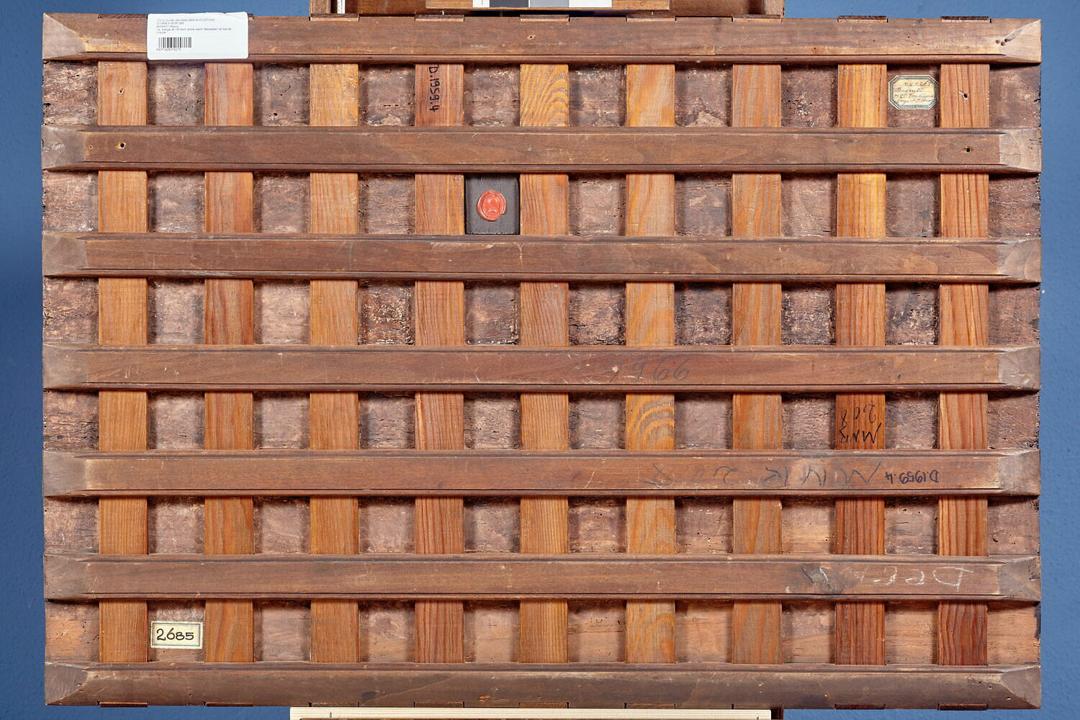
Titel: La Vierge, l'Enfant, saint Sébastien et sainte Ursule
Künstler: Marco Basaiti
Standort: Toulouse
Institution: Musée des Augustins
Schlagwörter: blau, weiß, grau, holz, kreide, schwarz, rot, muster, schachbrettmuster, rahmen, schrift, leiste, steinig, red, white, window, black, table, zahlen, nagel, eckig, buchstaben, kreise, beschriftung, bleistift, kiste, stempel, wachs, wood, rechteckig, siegel, nummeriert, nummerierung, viereck, writing, nummer, rille, letters, quadratisch, hinweise, inscription, etikett, aufkleber, pencil, seal, chalk, stamp, alphabet, railway, holu, blauer hintergrund, nail, moulding, rectangular, holzleiste, barcode, strichcode, checkerboard, 1966, label, wax, wachssiegel, kite, sticker, 166, squre, provenienz, provenance, abschrägung, 2685, wood moulding, groove, bevel, clues, in der mitte ein herstellersiegel, holzrasterrahmen, eine inventurnummer ist mitangegeben, 26b5, rotes siege, rotes siegel, 1959.4, d. 1959.4, verschiedenes holz